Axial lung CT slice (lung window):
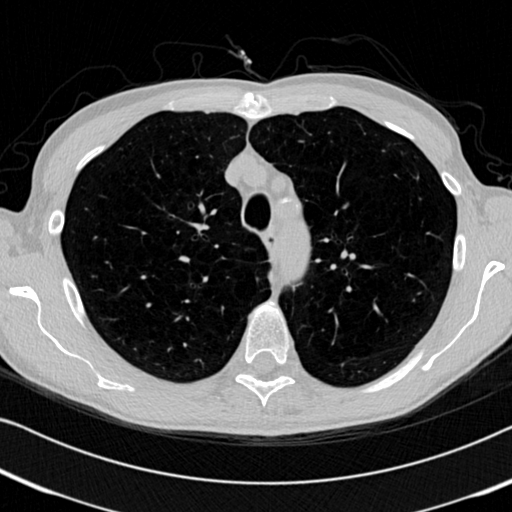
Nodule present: no